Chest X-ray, AP view. Patient: 63 years old, sex M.
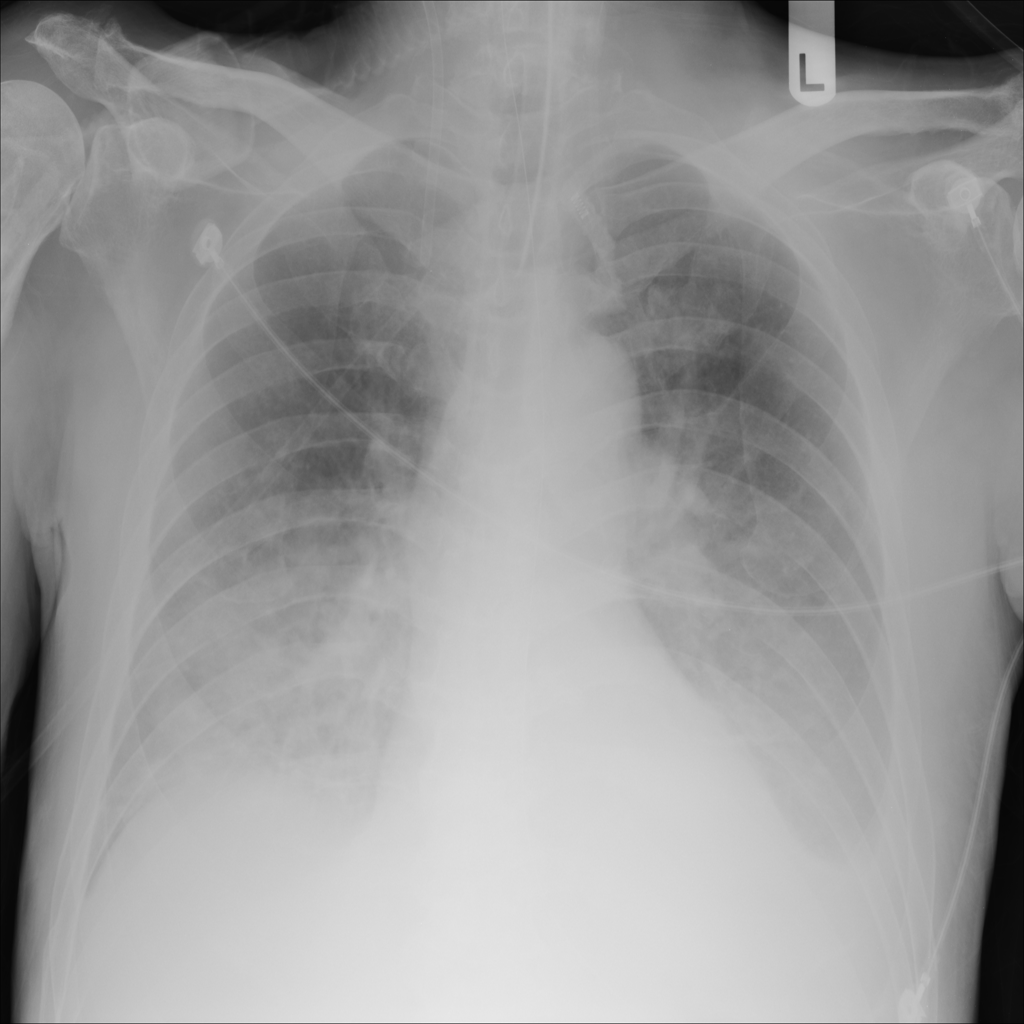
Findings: Effusion, Infiltration